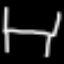
Label: bed